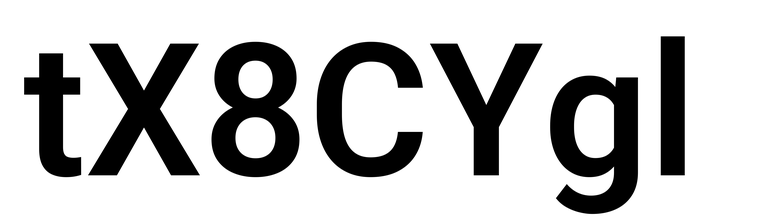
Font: Roboto_SemiBold